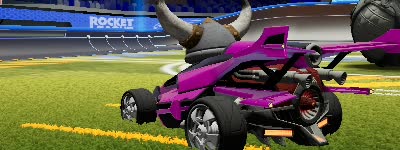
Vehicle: aftershock